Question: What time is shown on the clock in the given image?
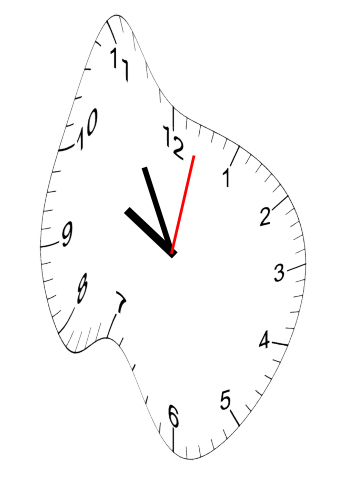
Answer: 09:55:02